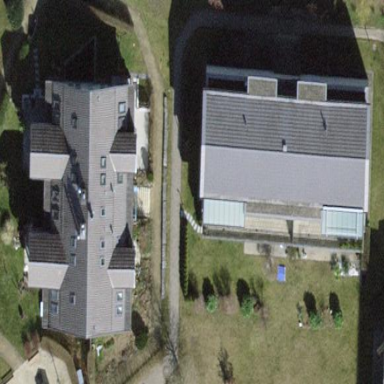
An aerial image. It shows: Building with tiled roof.